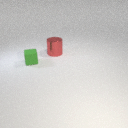
small green rubber cube to the left of large red metal cylinder